Aerial crown-view tile of a tropical tree (Barro Colorado Island, Panama), acquired 20240716:
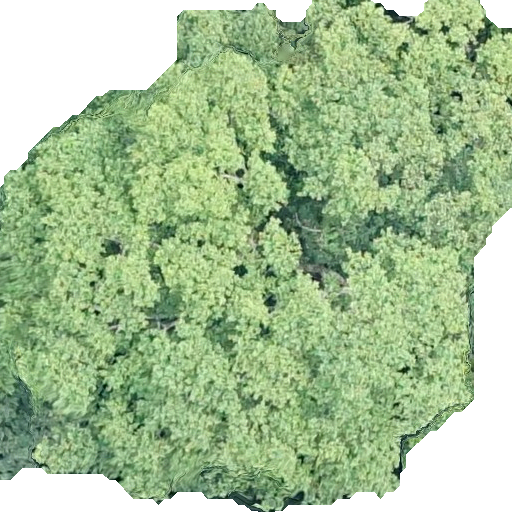
Species: Hieronyma alchorneoides
GBIF accepted scientific name: Hieronyma alchorneoides
Crown area: 371.824 m²